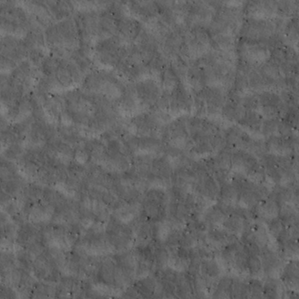
Label: non_frost